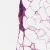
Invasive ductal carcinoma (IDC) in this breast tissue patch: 0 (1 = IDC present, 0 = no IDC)